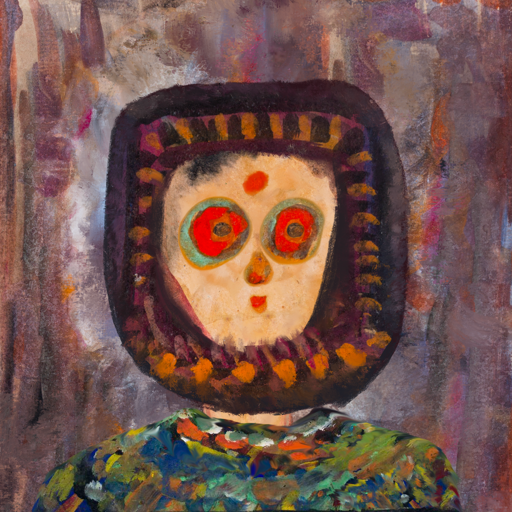
Background: Hypocrite, Head And Neck Front: Childish, Face Front: Sisters, Bust: An_Impression, Hair Front: Doll, Head Accessory: Blank, Second Necklace: Blank, Necklace: Blank, Baby: Blank